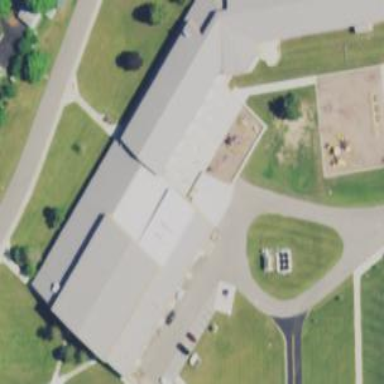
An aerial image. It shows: School building.